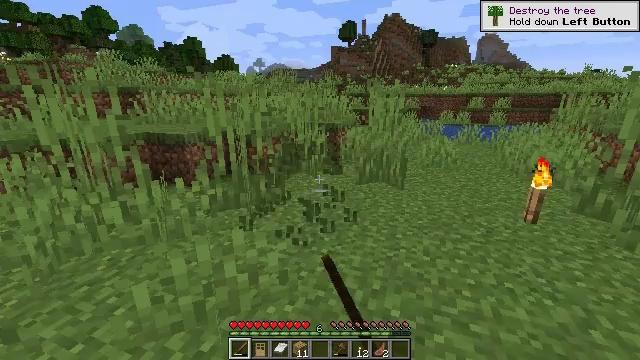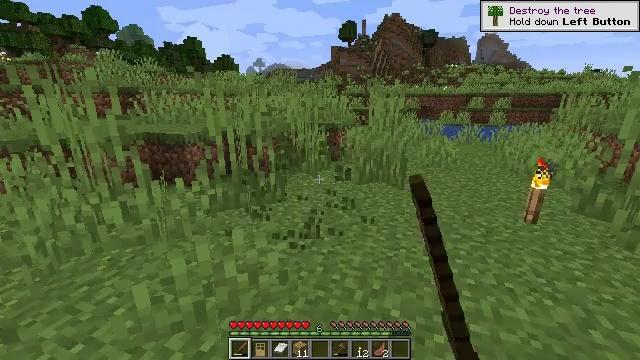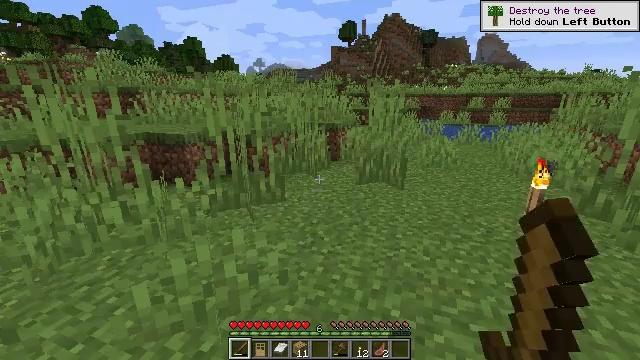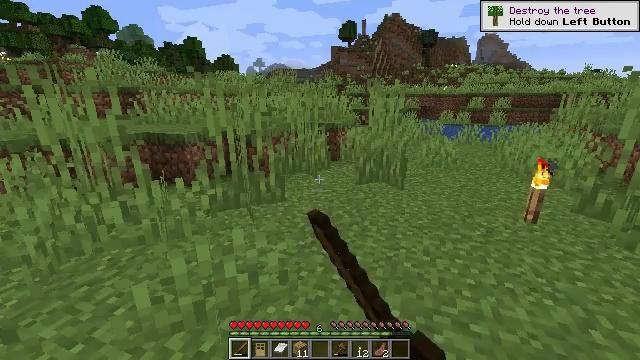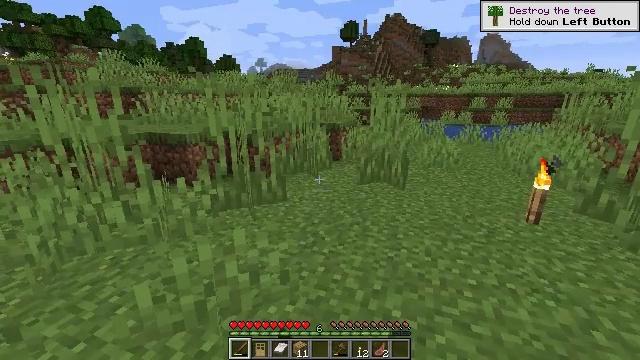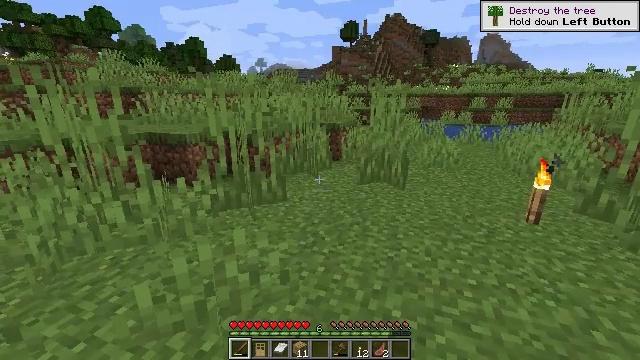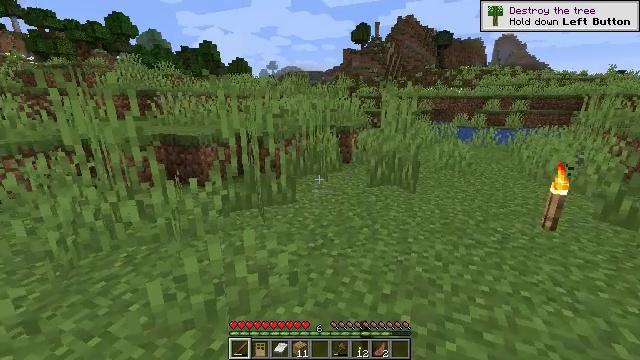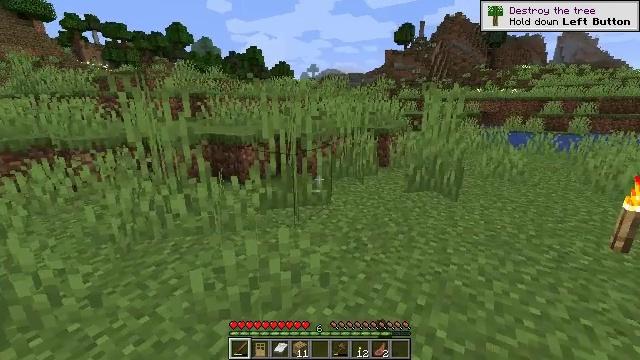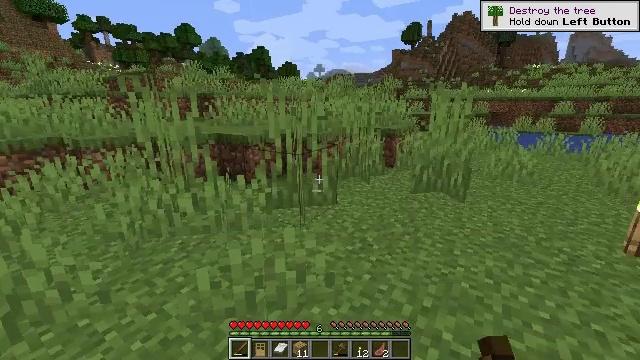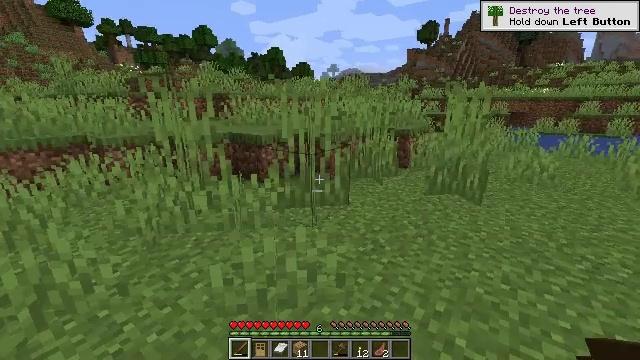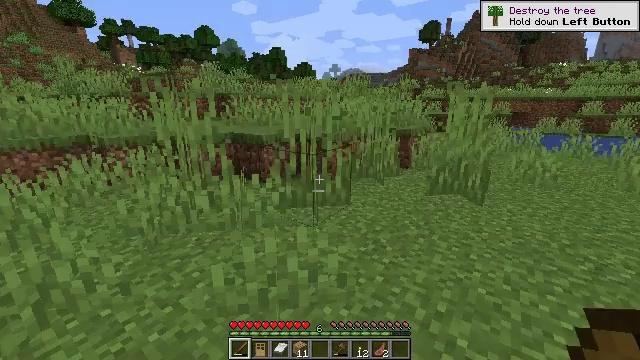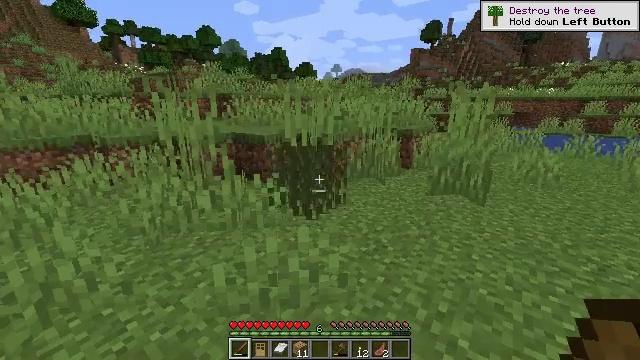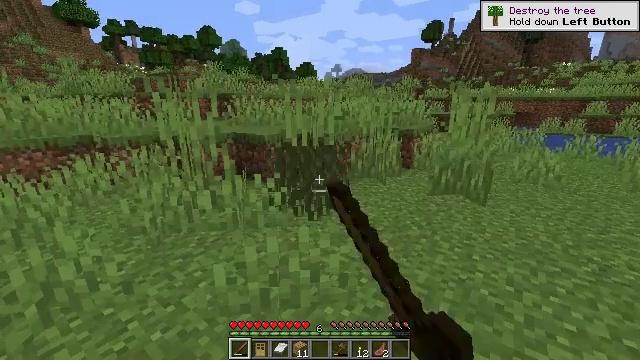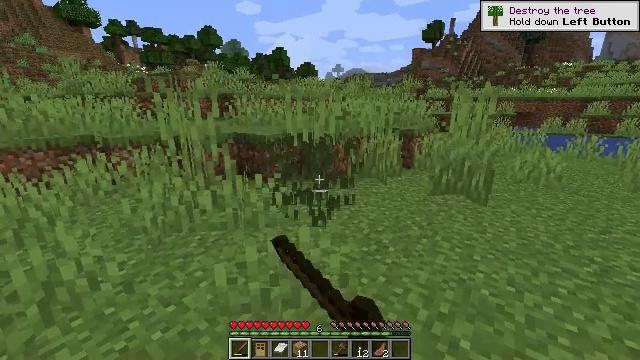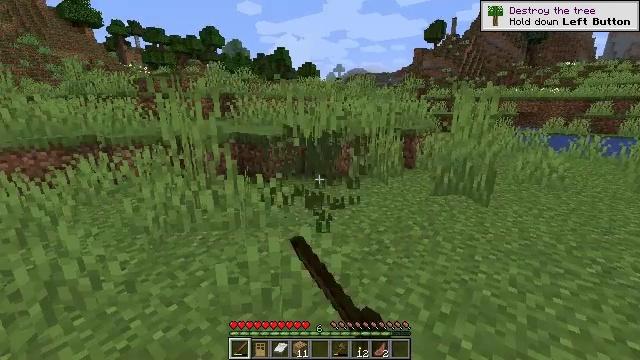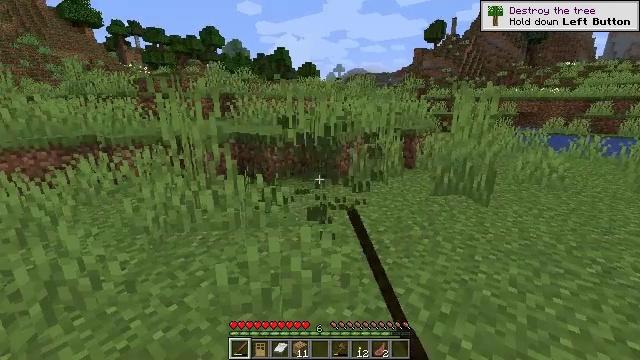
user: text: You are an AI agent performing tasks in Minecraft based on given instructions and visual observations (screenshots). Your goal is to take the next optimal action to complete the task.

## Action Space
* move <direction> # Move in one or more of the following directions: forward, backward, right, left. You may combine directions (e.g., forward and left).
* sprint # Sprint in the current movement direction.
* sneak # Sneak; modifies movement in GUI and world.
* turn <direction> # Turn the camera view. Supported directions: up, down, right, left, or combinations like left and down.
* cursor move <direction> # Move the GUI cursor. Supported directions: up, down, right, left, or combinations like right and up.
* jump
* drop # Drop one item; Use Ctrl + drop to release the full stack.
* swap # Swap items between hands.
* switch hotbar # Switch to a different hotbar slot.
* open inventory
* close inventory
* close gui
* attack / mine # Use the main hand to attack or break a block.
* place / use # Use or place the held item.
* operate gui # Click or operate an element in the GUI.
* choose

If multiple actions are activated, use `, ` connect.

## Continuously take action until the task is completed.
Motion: motion action
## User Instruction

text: Gather tall grass by hitting it.
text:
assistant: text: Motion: no_op
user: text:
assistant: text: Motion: attack / mine
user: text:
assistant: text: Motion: attack / mine
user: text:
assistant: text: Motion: no_op
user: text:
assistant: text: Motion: no_op
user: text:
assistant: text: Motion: turn left
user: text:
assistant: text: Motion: turn left
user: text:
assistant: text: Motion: turn left
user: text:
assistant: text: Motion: turn left
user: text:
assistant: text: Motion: no_op
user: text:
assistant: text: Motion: attack / mine
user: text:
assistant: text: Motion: attack / mine
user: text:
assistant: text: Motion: attack / mine
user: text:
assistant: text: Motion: attack / mine
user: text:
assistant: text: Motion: attack / mine
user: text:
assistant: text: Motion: attack / mine